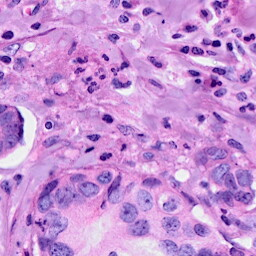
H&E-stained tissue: Breast